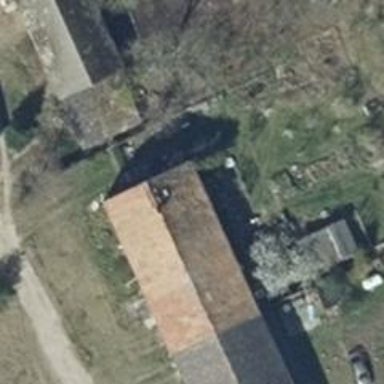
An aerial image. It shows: Gabled roofed farm auxiliary building with the roof oriented along its structure.